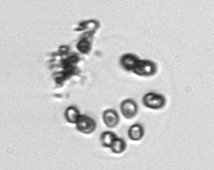
Label: Phaeocystis